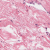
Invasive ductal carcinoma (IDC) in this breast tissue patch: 0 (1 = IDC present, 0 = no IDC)